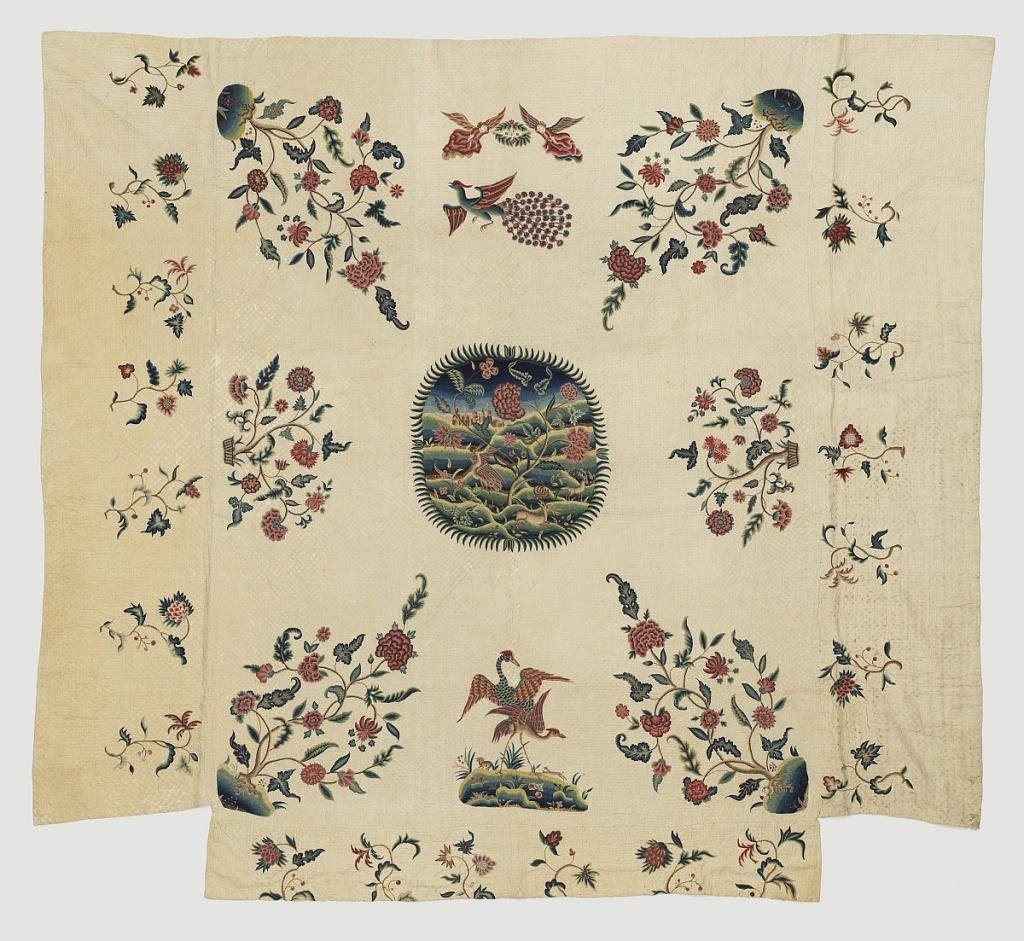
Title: Bedcover
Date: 1720–40
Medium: cotton foundation, embroidery in long staple wool (crewel), silk, linen, foil-wrapped silk Technique: embroidery on plain weave foundation using satin, stem, knot and running stitches in wool; stem stitch in silk; and backstitch in linen; accents of foil-wrapped silk
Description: Bedcover of irregular shape with 'overhangs' on each side and at foot of bed. Overhangs made of what were originally three valances belonging to the complete set. Embroidered with flowering trees, birds, and, in the center, a medallion showing a landscape with a large flowering tree surrounded by deer.